Question: I didn't face any issues while linking opencv library with basic console application but when I moved to do the same in a .net framework template I got many LNK errors:

I didn't do anything strange except that I included the include and using namespace only.
I appreciate any assistance provided
PS: I managed to run it if I install the opencv package via NuGet but I don't wan't to use NuGet.
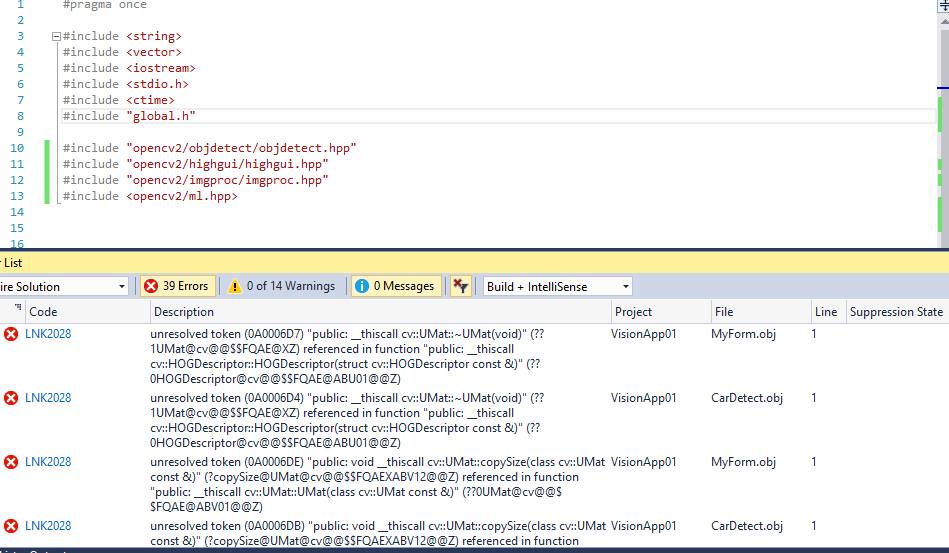
Answer: What version of opencv are you using, and visual studio?
did you include additional libraries and headers to your project?
and did you add the bin path of opencv to your environment variables?